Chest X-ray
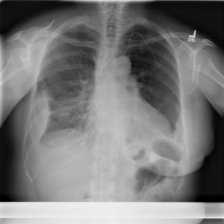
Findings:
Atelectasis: negative
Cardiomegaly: negative
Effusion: positive
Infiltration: negative
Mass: negative
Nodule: negative
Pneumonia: negative
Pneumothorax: negative
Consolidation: negative
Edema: negative
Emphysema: negative
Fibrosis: negative
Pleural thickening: negative
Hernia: negative